Question: As far as I read, the method 'getlocationonscreen()' gives the '(x,y)' coordinates of the top left of the view relative to the screen. How can I get the '(x,y)' of the bottom right of a view on the screen to know the coordinates of where it started and ended. Please refer to the image below.

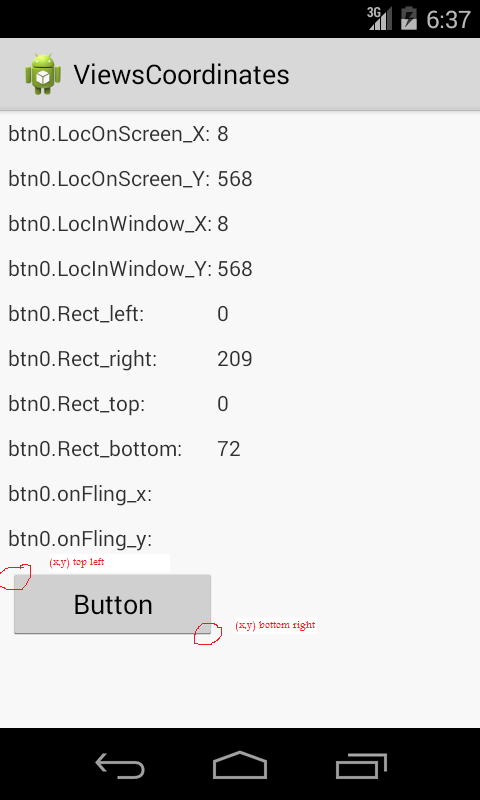
Answer: You have the top left X,Y so to get the bottom right add the width and height.